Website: macys
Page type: receipt
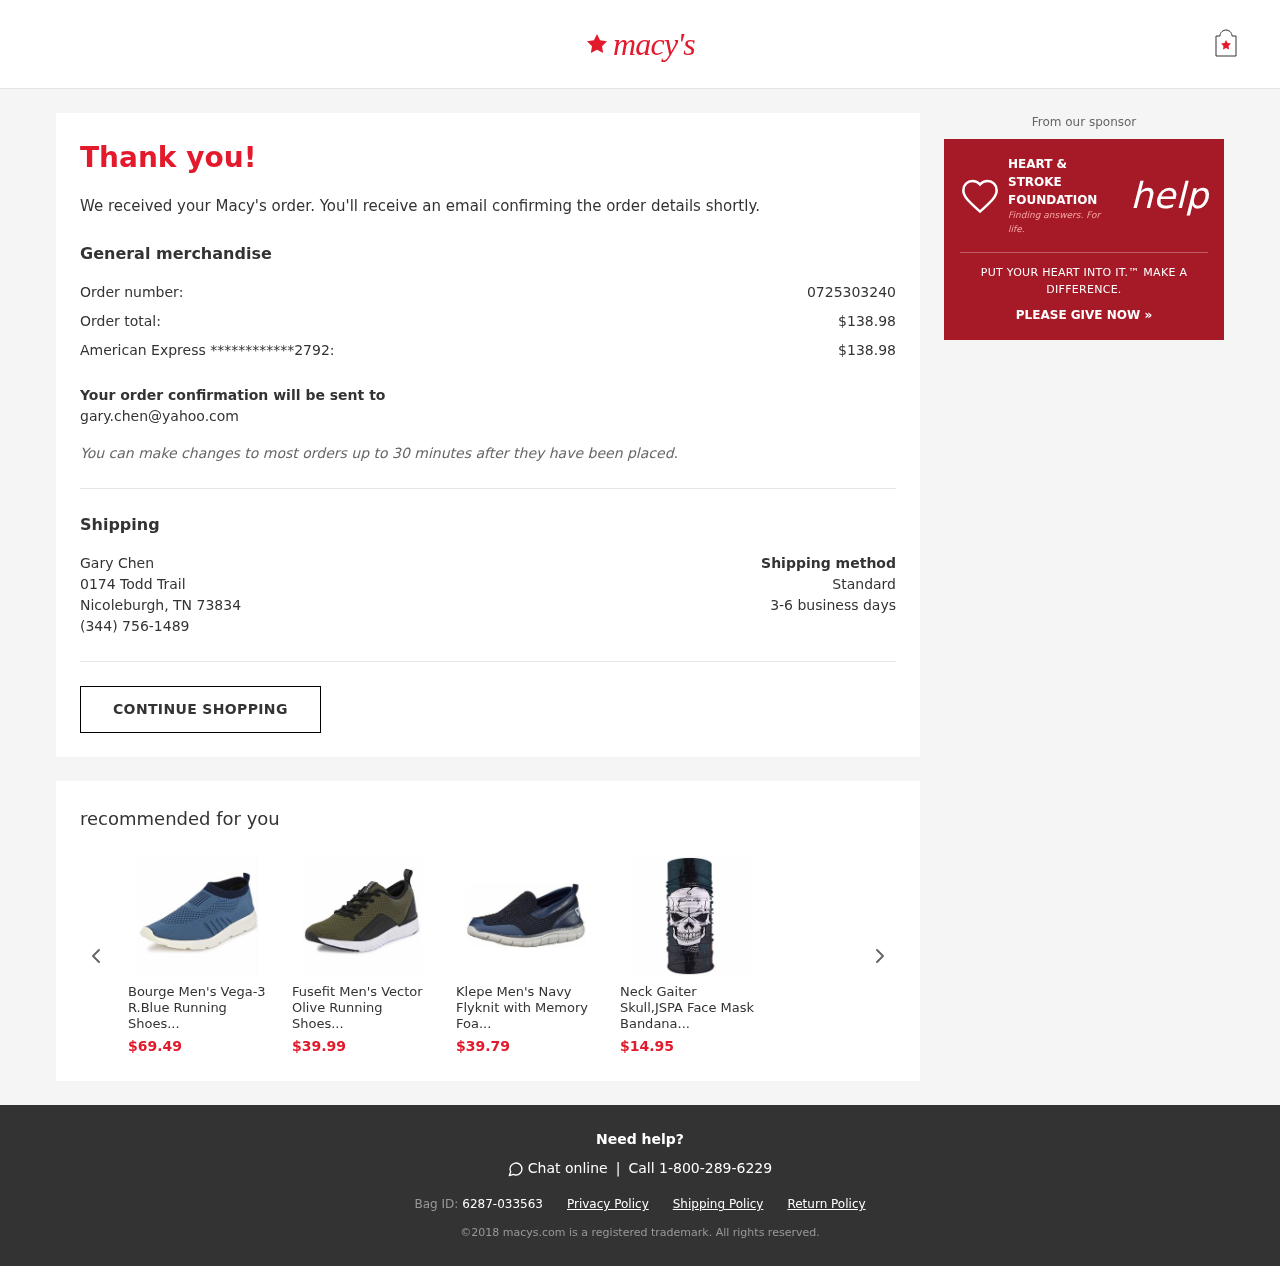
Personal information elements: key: PII_CARD_LAST4
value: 2792
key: PII_CARD_TYPE
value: American Express
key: PII_CITY_STATE_ZIP
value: Nicoleburgh, TN 73834
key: PII_EMAIL
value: gary.chen@yahoo.com
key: PII_FULLNAME
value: Gary Chen
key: PII_PHONE
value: (344) 756-1489
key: PII_STREET
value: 0174 Todd Trail
Product elements: key: PRODUCT1_PRICE
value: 69.49
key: PRODUCT1_NAME
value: Bourge Men's Vega-3 R.Blue Running Shoes...
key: PRODUCT2_NAME
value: Fusefit Men's Vector Olive Running Shoes...
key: PRODUCT2_PRICE
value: $39.99
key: PRODUCT3_NAME
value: Klepe Men's Navy Flyknit with Memory Foa...
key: PRODUCT3_PRICE
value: $39.79
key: PRODUCT4_NAME
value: Neck Gaiter Skull,JSPA Face Mask Bandana...
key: PRODUCT4_PRICE
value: $14.95
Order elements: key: ORDER_ID
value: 0725303240
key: ORDER_TOTAL
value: $138.98
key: ORDER_CARD_CHARGE
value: $138.98